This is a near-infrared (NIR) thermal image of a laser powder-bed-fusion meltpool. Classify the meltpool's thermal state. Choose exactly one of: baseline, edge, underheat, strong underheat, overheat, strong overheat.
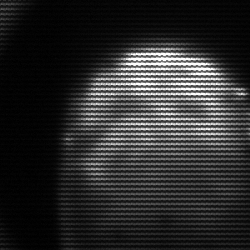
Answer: edge